Question: I am trying to get 1 to 0..1 mapping to work in Entity Framework Code First, but keep getting the error:
I have a MainLocation with a required Location, but as the Locations can have multiple child Locations, a MainLocation is not required in the Location object.
The MainLocation has a similar relation to MainLocationAddress, but this is a 1 to 1 relation which in turn make up the same db table.
The ER model should look like this:

My entities look like this:
'''
[Table("MainLocation")]
public class MainLocation : IEntity
{
[Key]
[DatabaseGenerated(DatabaseGeneratedOption.Identity)]
public int Id { get; set; }
[Required]
public virtual MainLocationAddress Address { get; set; }
[Required]
public virtual Location Location { get; set; }
}
[Table("MainLocation")]
public class MainLocationAddress : BaseAddress
{
[Key, ForeignKey("MainLocation")]
[DatabaseGenerated(DatabaseGeneratedOption.None)]
public int Id { get; set; }
public virtual MainLocation MainLocation { get; set; }
}
public class Location : IEntity
{
public int Id { get; set; }
public virtual Location ParentLocation { get; set; }
public virtual ICollection<Location> ChildLocations { get; set; }
protected virtual MainLocation MainLocation { get; set; }
internal MainLocation GetMainLocation() { return this.MainLocation; }
internal void SetMainLocation(MainLocation mainLocation) { MainLocation = mainLocation; }
}
'''
I have configured the associations in OnModelCreating in my DbContext class:
'''
modelBuilder.Entity<MainLocation>()
.HasRequired(x => x.Location)
.WithOptional();
modelBuilder.Entity<MainLocation>()
.HasRequired(x => x.Address)
.WithRequiredPrincipal();
'''
PS! The MainLocation property on Location is protected because it should not be accessed directly. Instead I have a service-layer which gets the value from the Location or the inherited value from a ParentLocation. I have tried to change it to public, to see if it made any changes regarding the error I'm getting.
Although I was able to extend .WithOptional() to .WithOptional(x => x.MainLocation), there were still no changes in the stated error.
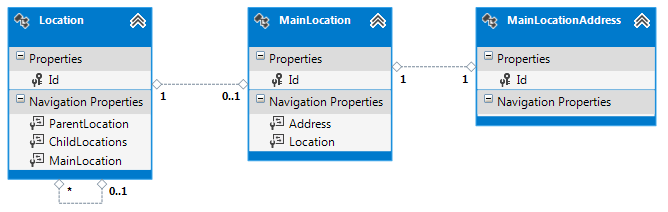
Answer: I have come to realize that this is not possible to accomplish in EF as it is at the moment (the 1 to 0..1 association).
I have solved it in our solution by letting all the child locations have a reference to the main location. I can still get the top organization by looking for a location with no parent location. So, although it's not quite what we wanted, it doesn't break our business-model.